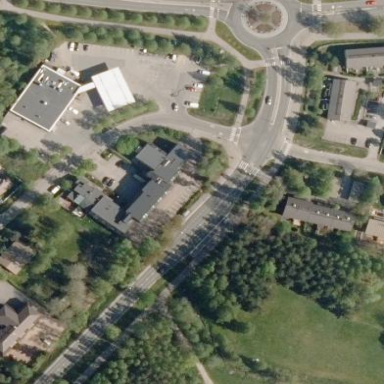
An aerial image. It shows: Commercial building.